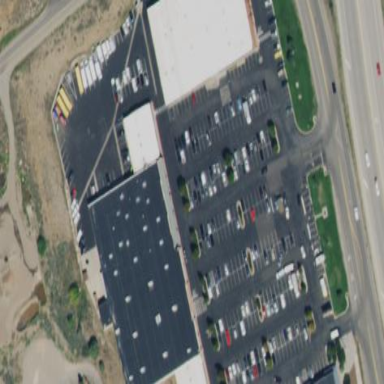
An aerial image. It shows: Retail building.